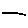
Label: line